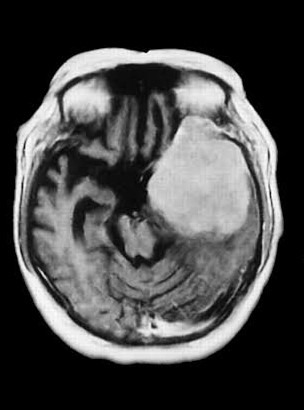
Label: meningioma